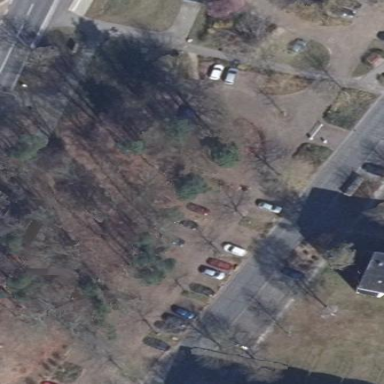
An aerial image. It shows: Parking area with surface.